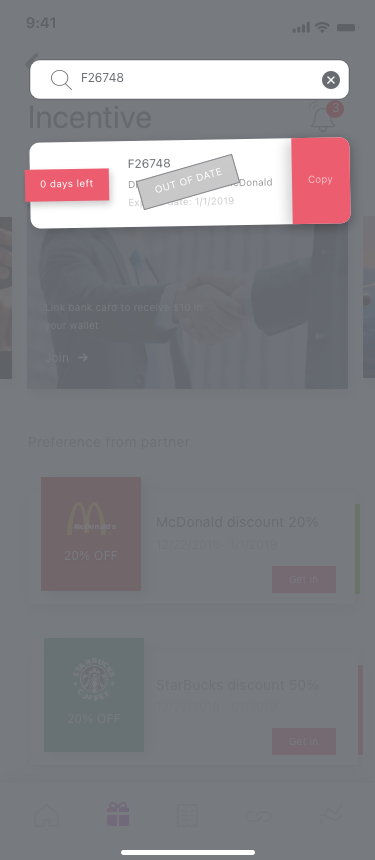
Text in this UI design:
Incentive
3
Join
Link bank card to receive $10 in your wallet
Spex
Special preference
Preference from partner
20% OFF
20% OFF
12/22/2018- 1/1/2019
McDonald discount 20%
Get in
Get in
12/22/2018- 1/1/2019
StarBucks discount 50%
F26748
F26748
Expired date: 1/1/2019
Discount 40% from McDonald
0 days left
Copy
OUT OF DATE